Chest X-ray:
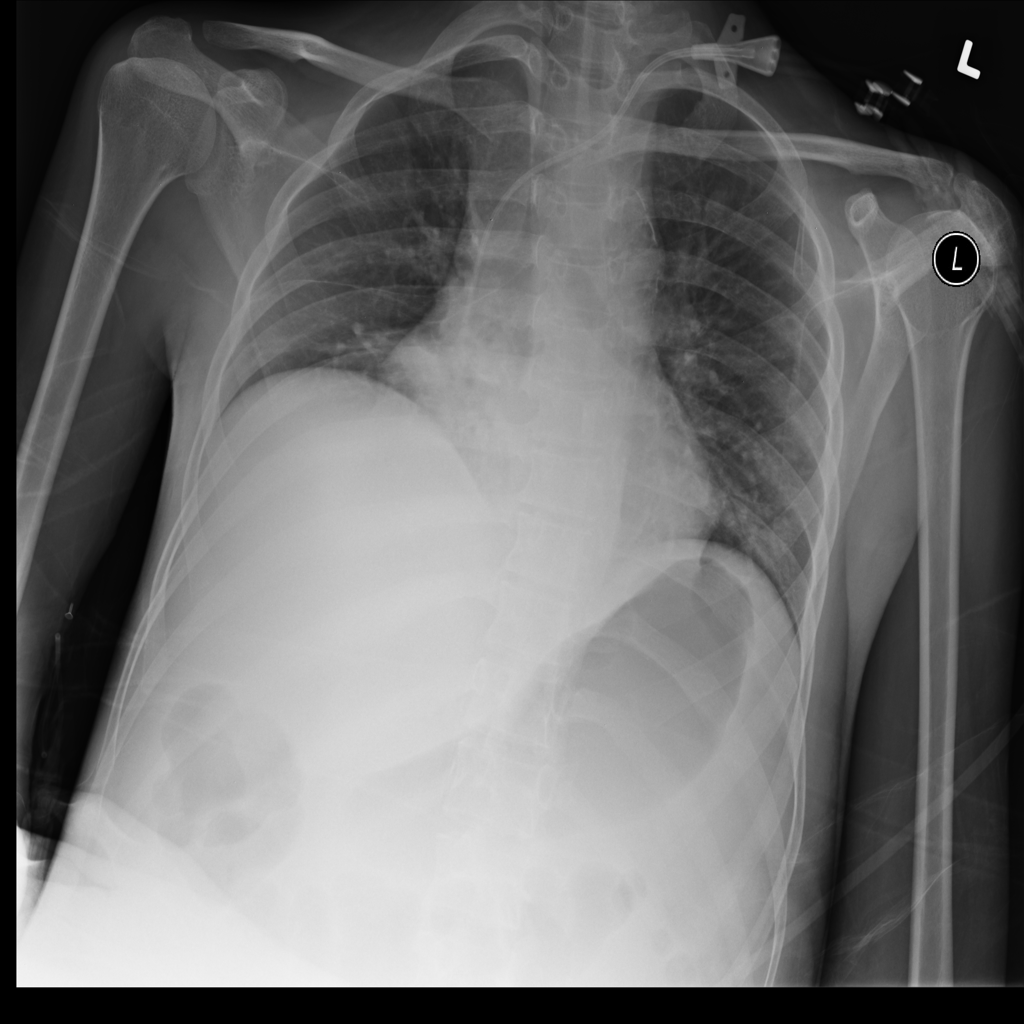
Findings: Consolidation
No abnormal finding: no